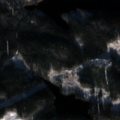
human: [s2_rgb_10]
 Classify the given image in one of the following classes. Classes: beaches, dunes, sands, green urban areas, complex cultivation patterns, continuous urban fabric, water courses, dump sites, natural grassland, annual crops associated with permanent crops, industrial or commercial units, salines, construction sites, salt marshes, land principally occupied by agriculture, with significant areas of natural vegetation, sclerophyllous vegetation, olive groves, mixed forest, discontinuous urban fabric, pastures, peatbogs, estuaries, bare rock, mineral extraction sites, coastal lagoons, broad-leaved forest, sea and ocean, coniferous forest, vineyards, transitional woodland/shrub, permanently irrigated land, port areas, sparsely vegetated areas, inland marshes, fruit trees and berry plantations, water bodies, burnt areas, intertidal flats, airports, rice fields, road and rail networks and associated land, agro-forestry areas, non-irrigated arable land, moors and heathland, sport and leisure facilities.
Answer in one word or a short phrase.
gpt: land principally occupied by agriculture, with significant areas of natural vegetation, coniferous forest, mixed forest, water bodies